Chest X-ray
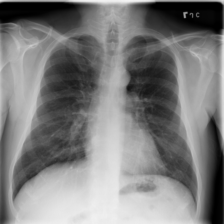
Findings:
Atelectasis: negative
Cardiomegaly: negative
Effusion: negative
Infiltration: positive
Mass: negative
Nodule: negative
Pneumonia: negative
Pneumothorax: negative
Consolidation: negative
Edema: negative
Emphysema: negative
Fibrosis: negative
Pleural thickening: negative
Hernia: negative